Interaction volume radius: 10 \u00c5
Interaction volume height: 15 \u00c5
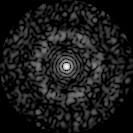
Disorder parameter: 0.8308